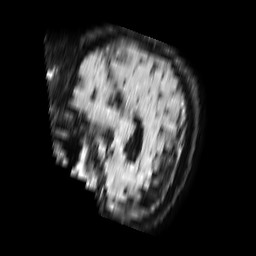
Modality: FLAIR
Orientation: sagittal
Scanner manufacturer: philips
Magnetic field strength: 1.5 T
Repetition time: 6 s
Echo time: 0.1027 s